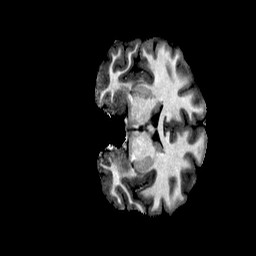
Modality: T1w
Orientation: coronal
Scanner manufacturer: ge
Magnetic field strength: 3 T
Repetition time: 0.00766 s
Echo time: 0.003476 s